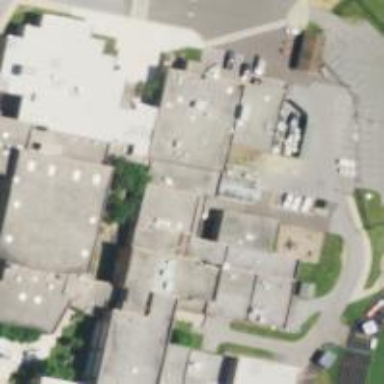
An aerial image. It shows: School.